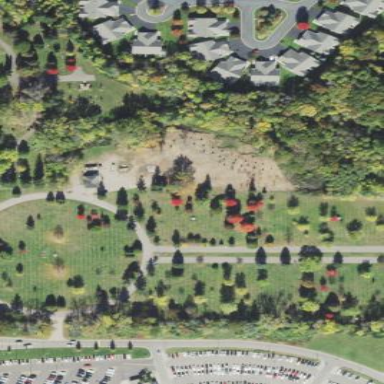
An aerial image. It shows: Cemetery.